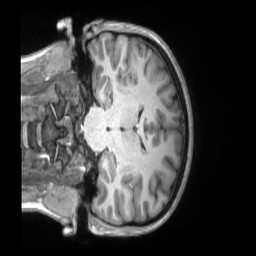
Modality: T1w
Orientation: coronal
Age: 22
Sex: female
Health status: ill
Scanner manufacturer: siemens
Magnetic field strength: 3 T
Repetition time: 2.2 s
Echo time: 0.00157 s